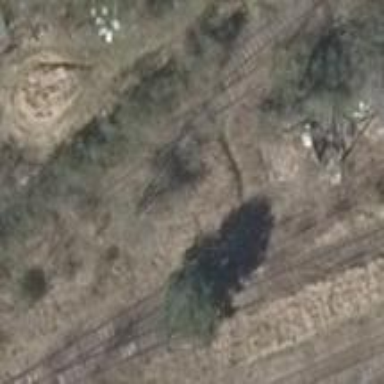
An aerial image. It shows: Railway switch.